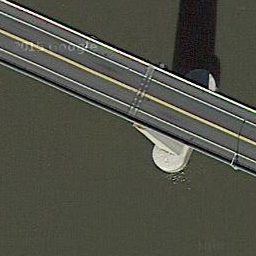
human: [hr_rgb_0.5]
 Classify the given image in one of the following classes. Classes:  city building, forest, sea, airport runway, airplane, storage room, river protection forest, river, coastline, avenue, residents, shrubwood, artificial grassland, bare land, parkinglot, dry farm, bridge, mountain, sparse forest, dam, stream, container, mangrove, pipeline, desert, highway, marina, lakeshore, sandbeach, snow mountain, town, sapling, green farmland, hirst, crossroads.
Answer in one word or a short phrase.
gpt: bridge